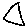
Label: triangle